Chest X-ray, PA view. Patient: 59 years old, sex M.
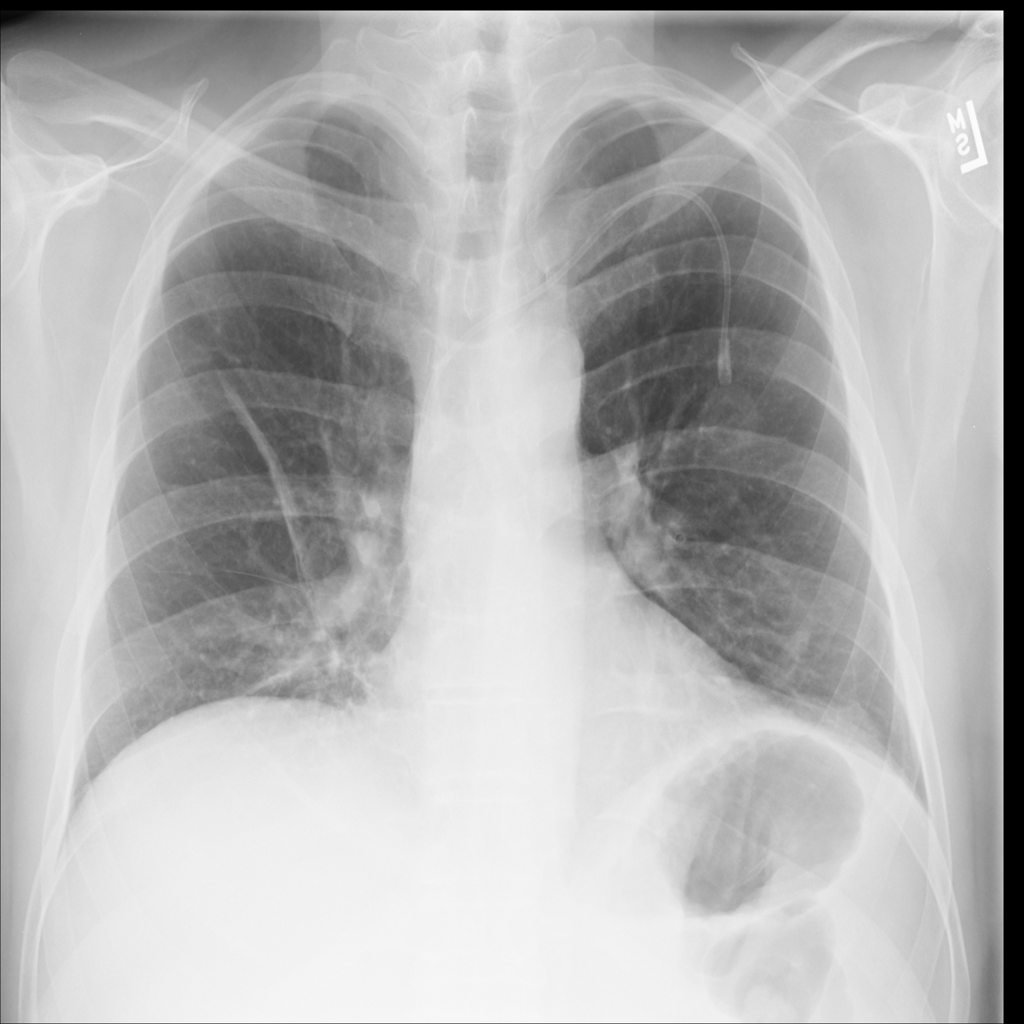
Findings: Atelectasis